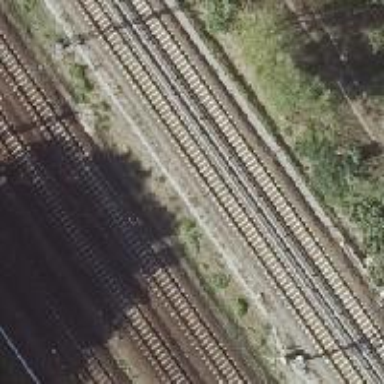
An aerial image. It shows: Railway signal.